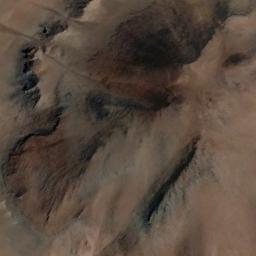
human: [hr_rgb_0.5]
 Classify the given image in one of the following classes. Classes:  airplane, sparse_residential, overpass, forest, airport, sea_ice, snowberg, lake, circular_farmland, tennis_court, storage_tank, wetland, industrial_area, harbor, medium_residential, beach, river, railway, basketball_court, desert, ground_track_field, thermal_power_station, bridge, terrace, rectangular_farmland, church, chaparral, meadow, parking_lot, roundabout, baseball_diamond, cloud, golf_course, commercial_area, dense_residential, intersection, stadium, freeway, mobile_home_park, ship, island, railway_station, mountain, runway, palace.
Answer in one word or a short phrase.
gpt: mountain